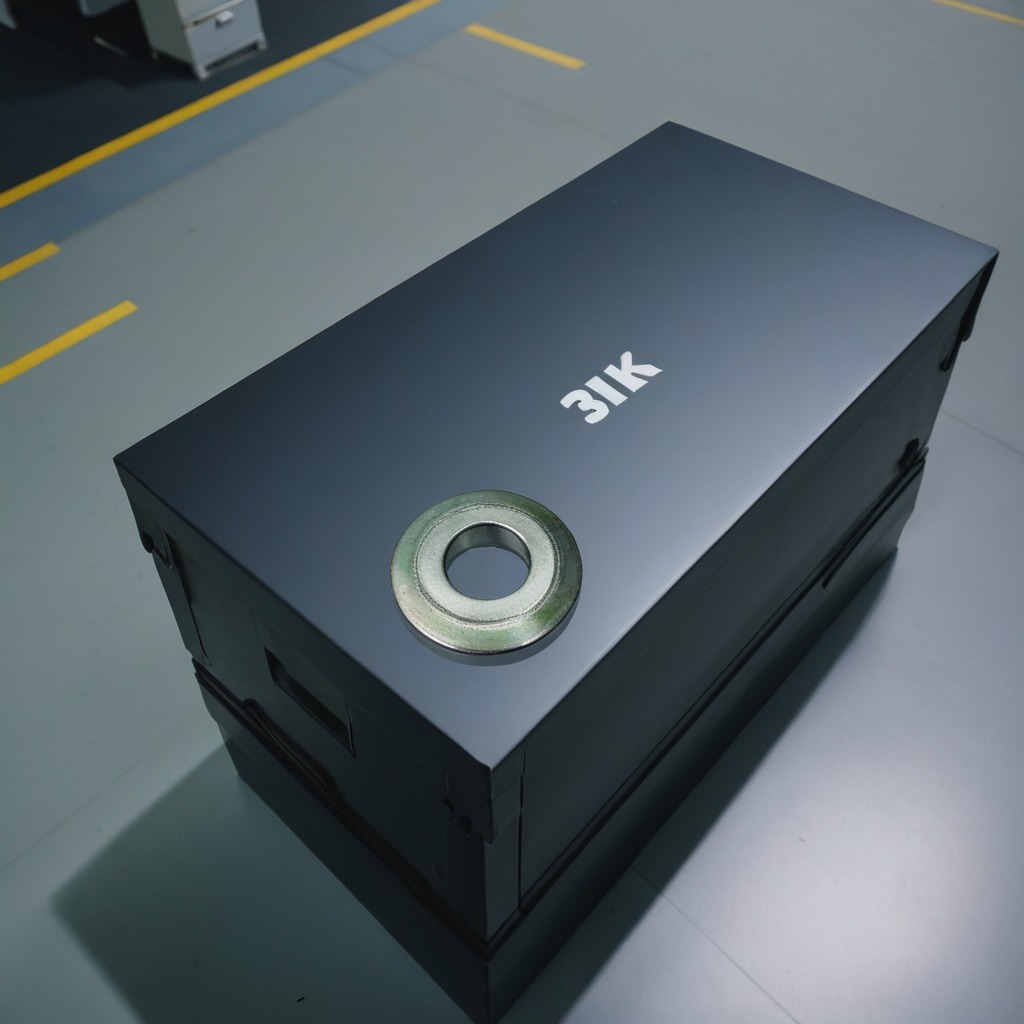
A flat metal washer is lying on the toolbox surface.